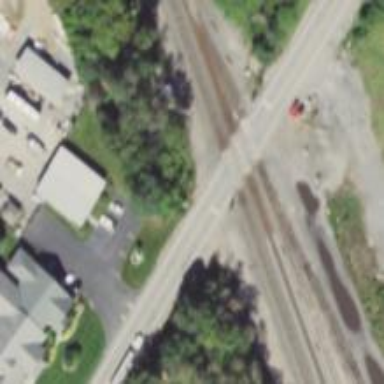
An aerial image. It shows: Level crossing along the railway.